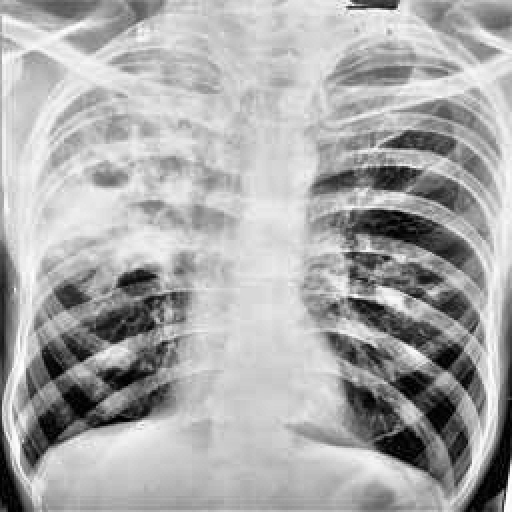
Finding: TUBERCULOSIS